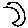
Label: moon